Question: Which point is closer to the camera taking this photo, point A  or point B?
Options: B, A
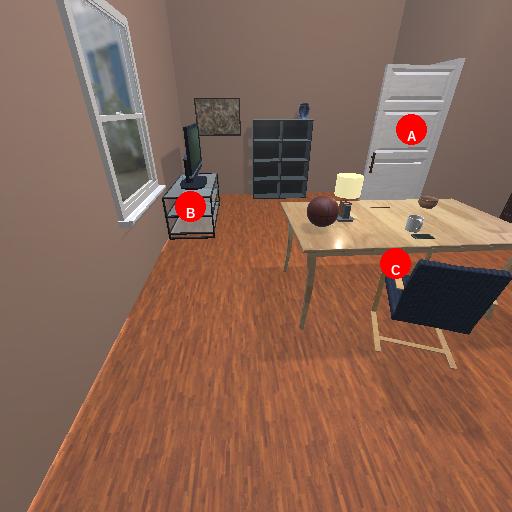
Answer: B